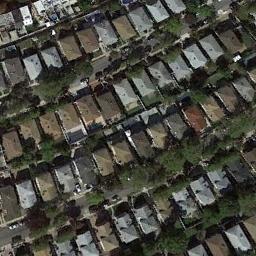
Label: residential